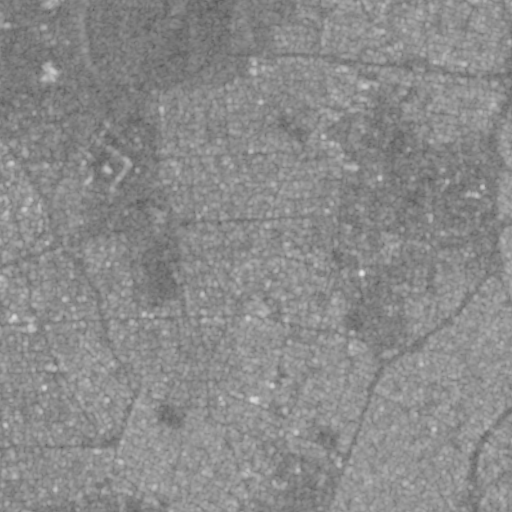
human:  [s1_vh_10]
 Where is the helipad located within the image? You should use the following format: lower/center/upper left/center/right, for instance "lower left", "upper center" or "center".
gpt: The helipad is located in the center right of the image.
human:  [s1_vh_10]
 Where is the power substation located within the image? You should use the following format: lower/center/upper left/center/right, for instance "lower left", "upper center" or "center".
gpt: The power substation is located in the upper left of the image.
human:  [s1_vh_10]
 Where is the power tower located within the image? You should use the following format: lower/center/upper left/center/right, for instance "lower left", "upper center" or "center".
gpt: The power tower is located in the upper left of the image.
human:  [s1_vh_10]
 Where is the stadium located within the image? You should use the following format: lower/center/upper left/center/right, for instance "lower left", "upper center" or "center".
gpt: The stadium is located in the lower left of the image.
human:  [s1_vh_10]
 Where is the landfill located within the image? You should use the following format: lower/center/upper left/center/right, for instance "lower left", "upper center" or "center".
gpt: There is no landfill in the image.

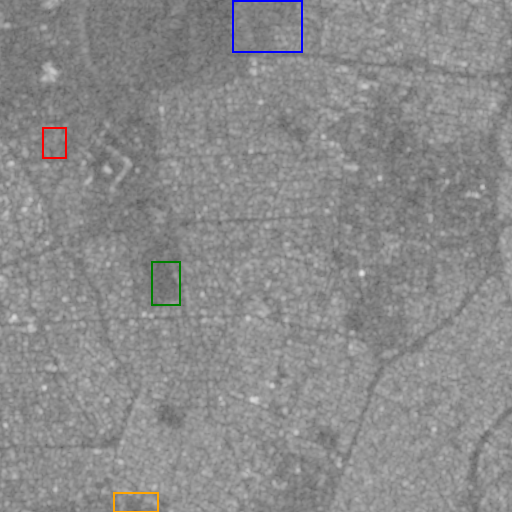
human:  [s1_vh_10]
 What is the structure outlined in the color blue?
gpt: The structure outlined in blue is a park.
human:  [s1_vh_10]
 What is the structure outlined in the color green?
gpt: The structure outlined in green is a parking lot.
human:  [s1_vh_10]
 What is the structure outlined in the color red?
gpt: The structure outlined in red is a power substation.
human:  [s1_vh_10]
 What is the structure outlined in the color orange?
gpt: The structure outlined in orange is a stadium.
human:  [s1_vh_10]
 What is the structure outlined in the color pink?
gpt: There is no pink outline.